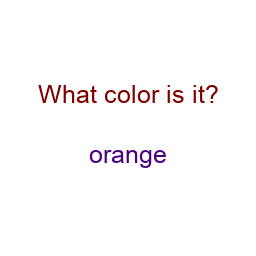
Color: indigo
Color name shown: orange
Background color: white
Question text color: maroon